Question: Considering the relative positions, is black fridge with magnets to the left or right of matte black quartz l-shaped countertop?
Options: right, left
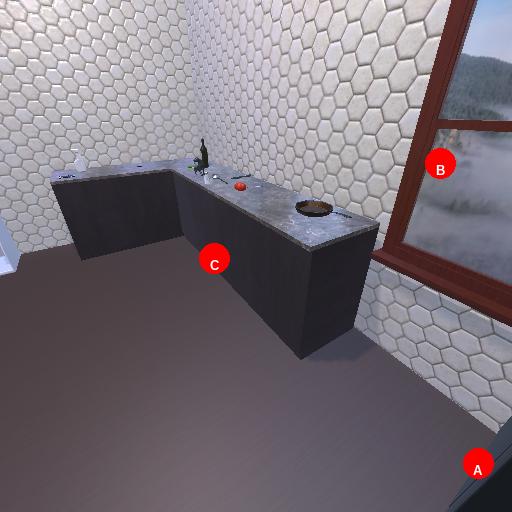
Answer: right